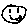
Label: smiley face